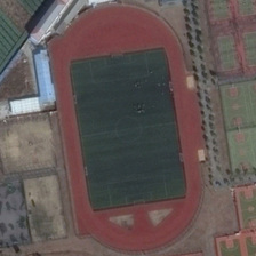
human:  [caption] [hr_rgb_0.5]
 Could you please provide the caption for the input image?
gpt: There are many basketball courts.

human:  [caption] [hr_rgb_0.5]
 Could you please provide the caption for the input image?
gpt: a few people are playing basketball on the playground .

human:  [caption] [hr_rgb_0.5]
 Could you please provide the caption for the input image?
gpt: On the ground with lots of basketball courts.

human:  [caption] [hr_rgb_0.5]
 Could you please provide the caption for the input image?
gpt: on the ground with a lot of basketball court.

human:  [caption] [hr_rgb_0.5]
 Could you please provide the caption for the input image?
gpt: a few people are playing basketball on the playground .